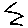
Label: zigzag